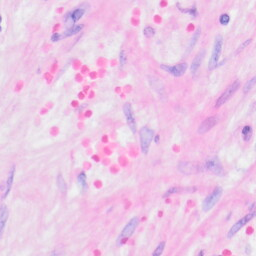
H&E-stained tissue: Kidney